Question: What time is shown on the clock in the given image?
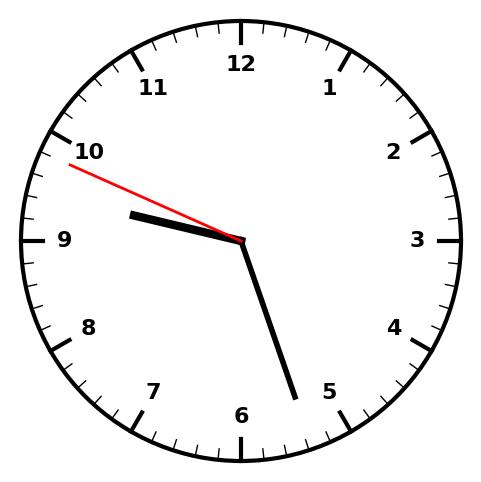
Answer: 09:26:49